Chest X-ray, PA view. Patient: 43 years old, sex F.
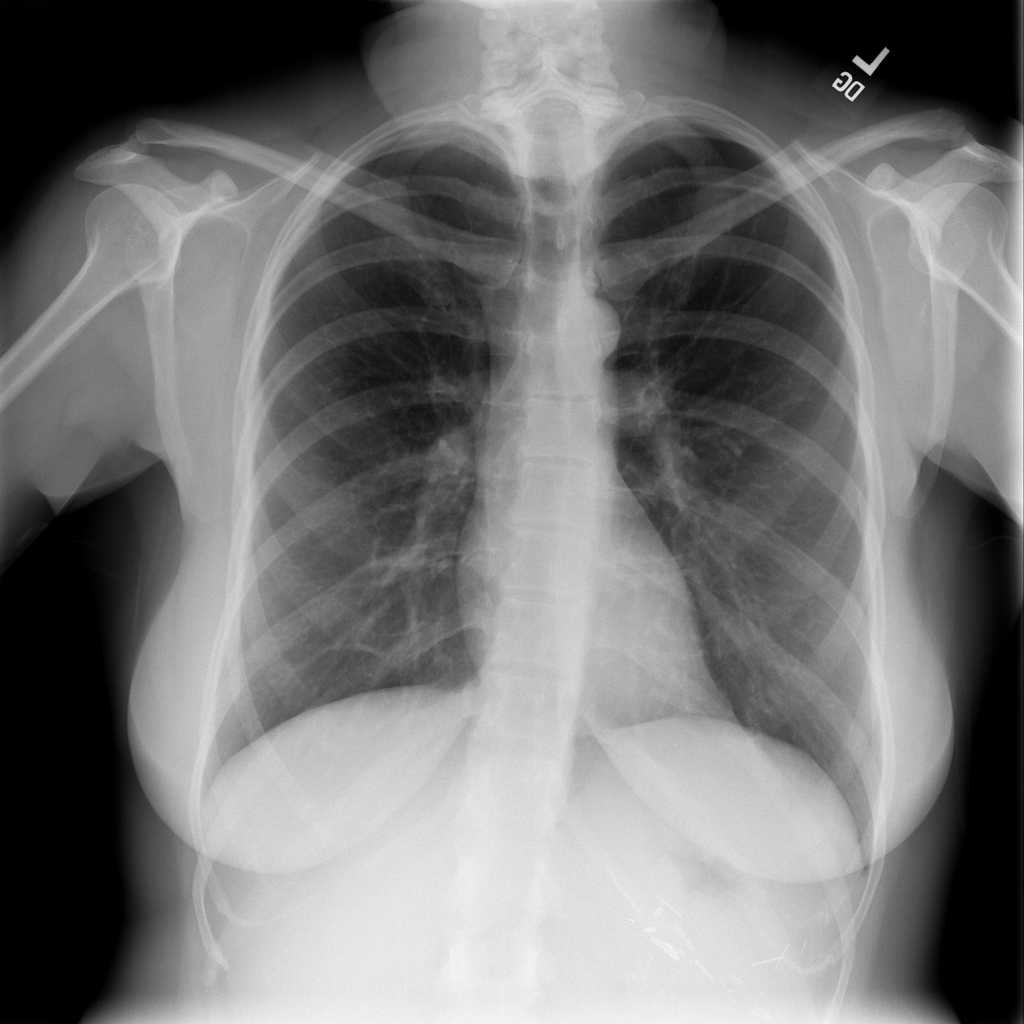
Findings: No Finding